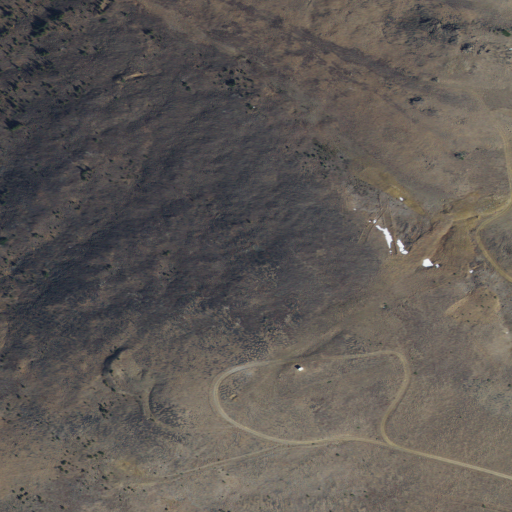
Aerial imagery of mountain in Montana named Iron Mountain containing shrub and grassland